Question: This code works on Netbeans but gives an error on IntelliJ:
'''
public static List<String> readFile(String file) throws IOException {
Path path = Paths.get("src", file);
Stream<String> lines = Files.lines(path);
return lines.collect(Collectors.toList());
}
'''
The error is on the 'return' statement and says that a 'List<String>' is expected but the 'collect()' method gives a 'List<Object>'.
It looks like that Netbeans is able to understand that a 'Stream<String>' must be collected to a 'List<String>' while IntelliJ isn't.

What's the problem here?
EDIT: As suggested, I upgraded IntelliJ to the latest version (14.1.1) and I tried to compile my code with javac by terminal: it works. The problem must be in my IntelliJ configuration but it looks correct to me
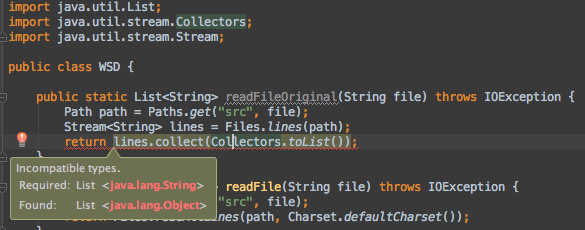
Answer: I solved the mistery: in 'File Menu->Project Structure', change 'Project Language Level' to '8.0 - Lambdas, type annotations etc.'